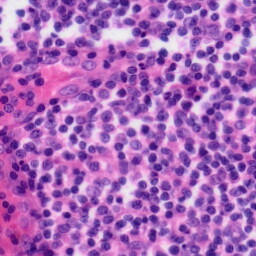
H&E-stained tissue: Tonsil